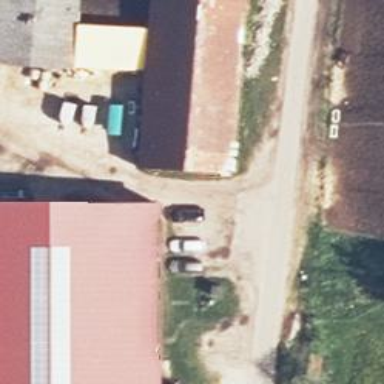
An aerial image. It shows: Stables for equestrian sport and horse riding leisure land.